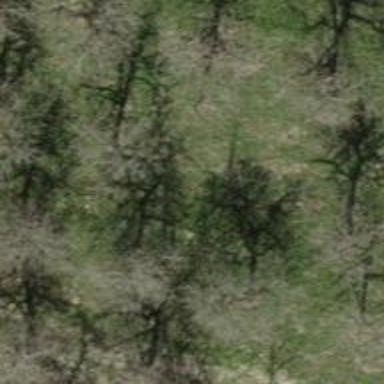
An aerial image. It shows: Single tag "natural: tree."